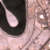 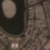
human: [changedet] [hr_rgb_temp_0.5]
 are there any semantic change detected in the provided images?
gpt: Some buildings were created near the artificial lake and the size of the artificial island has increased.